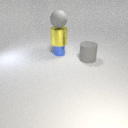
large yellow metal cylinder above small blue metal cylinder